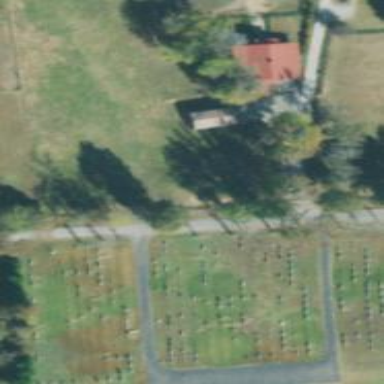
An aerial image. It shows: Cemetery.